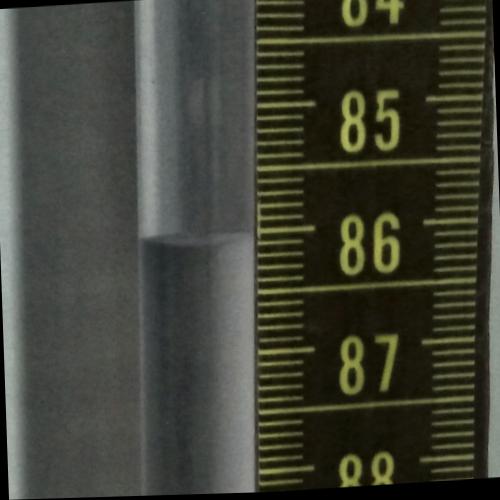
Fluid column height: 86.0 cm